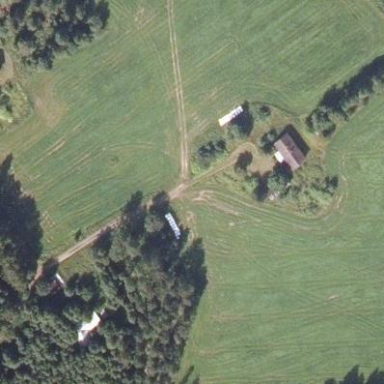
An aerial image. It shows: Farmyard area.